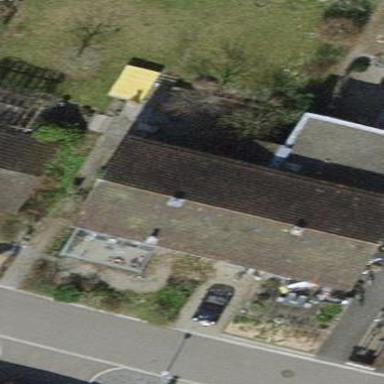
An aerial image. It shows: Semi-detached house.